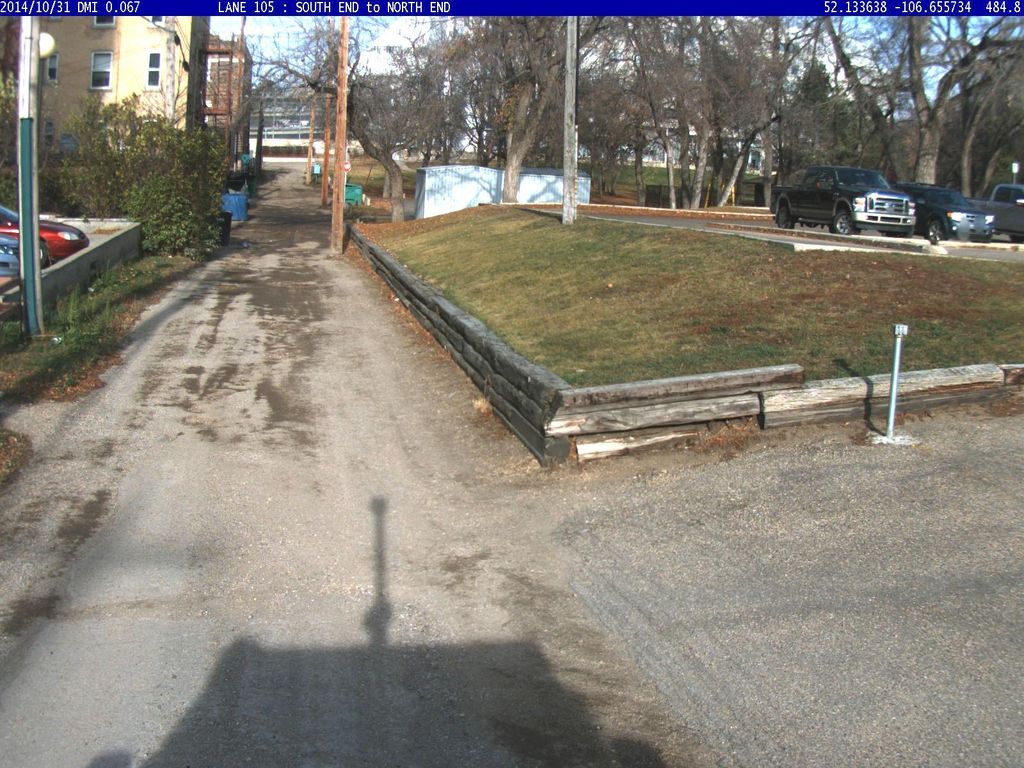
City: saskatoon